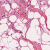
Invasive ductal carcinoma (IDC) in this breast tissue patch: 1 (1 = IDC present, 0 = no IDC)